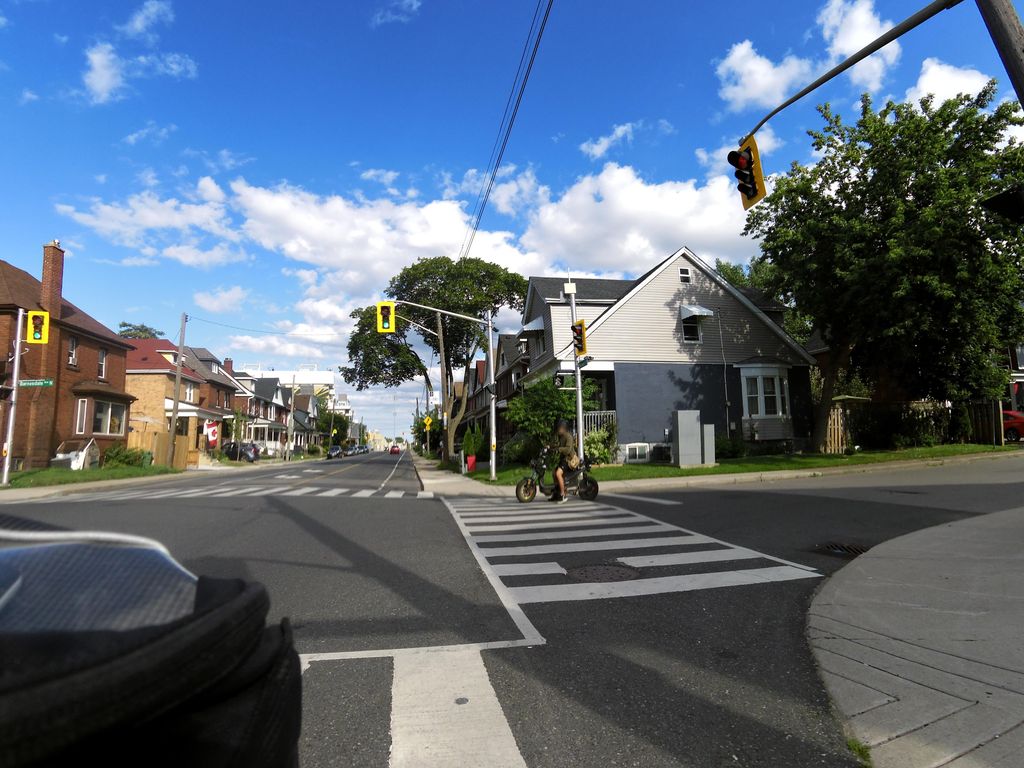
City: hamilton